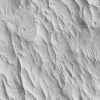
Atmospheric dust classification: not_dusty